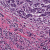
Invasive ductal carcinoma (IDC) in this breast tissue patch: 1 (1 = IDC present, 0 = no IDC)